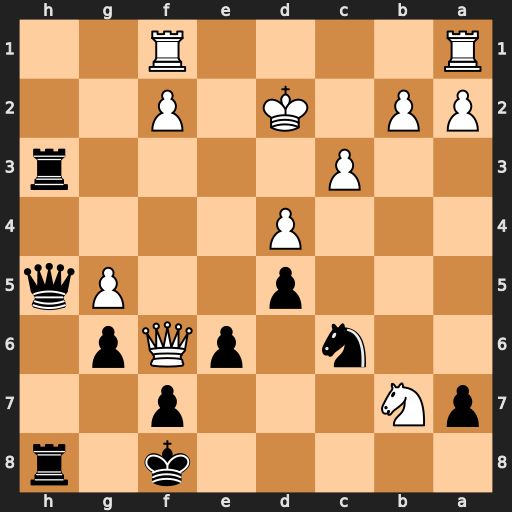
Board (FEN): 5k1r/pN3p2/2n1pQp1/3p2Pq/3P4/2P4r/PP1K1P2/R4R2
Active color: b
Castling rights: -
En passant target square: -
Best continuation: Rf3 Rh1 Rxf6 Rxh5 Rxf2+